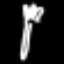
Label: fork